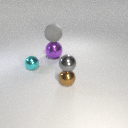
small brown metal sphere to the right of small cyan metal sphere